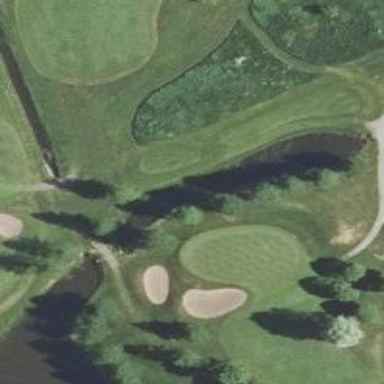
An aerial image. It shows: Water hazard on golf course. The hazard is natural water feature.